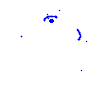
Particle: kaon